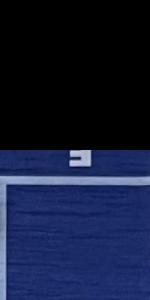
Label: Empty